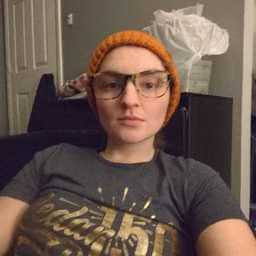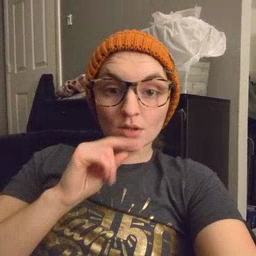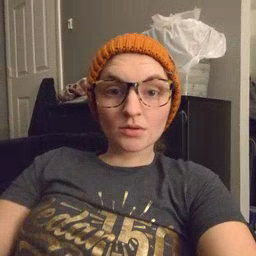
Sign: duck